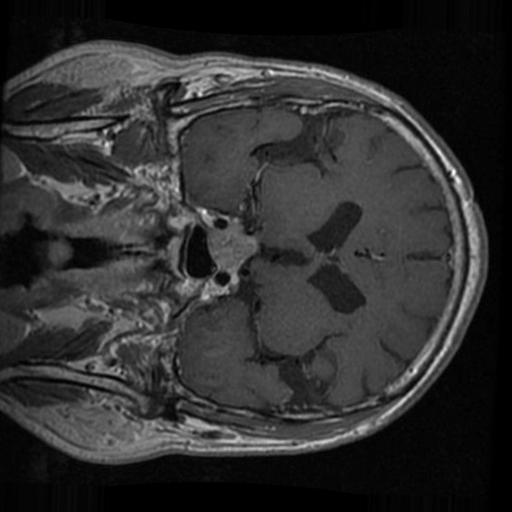
Label: brain_tumor